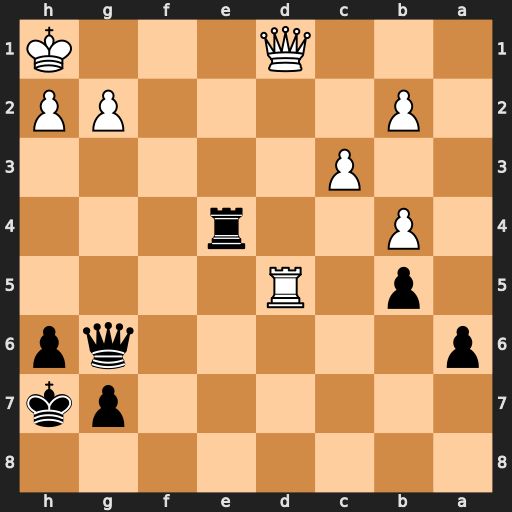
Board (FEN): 8/6pk/p5qp/1p1R4/1P2r3/2P5/1P4PP/3Q3K
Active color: b
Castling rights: -
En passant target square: -
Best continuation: Qe6 h3 Re1+ Qxe1 Qxe1+